Interaction volume radius: 5 \u00c5
Interaction volume height: 40 \u00c5
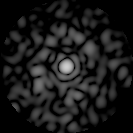
Disorder parameter: 0.8414